Aerial crown-view tile of a tropical tree (Barro Colorado Island, Panama), acquired 20241216:
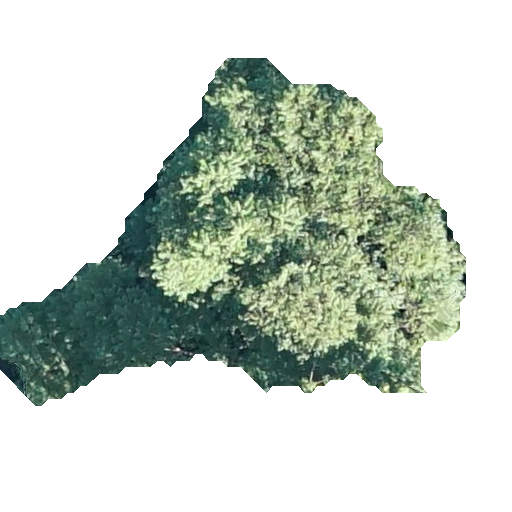
Species: Guazuma ulmifolia
GBIF accepted scientific name: Guazuma ulmifolia
Crown area: 136.258 m²